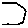
Label: hexagon